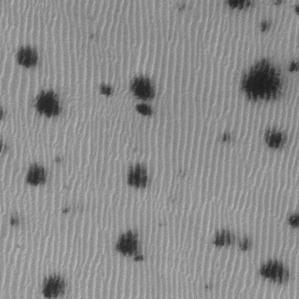
Label: frost